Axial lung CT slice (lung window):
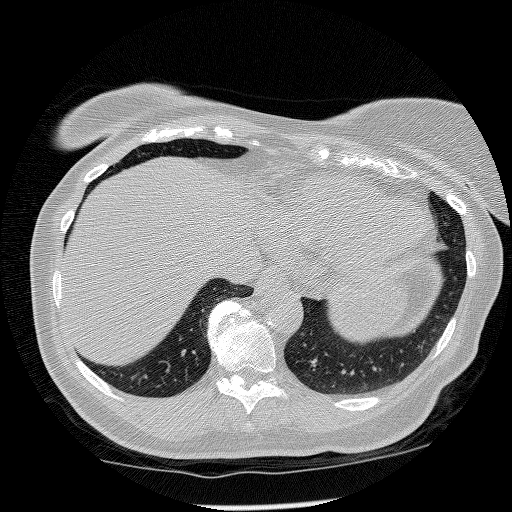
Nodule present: no